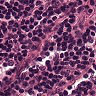
Metastatic tissue present: no